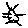
Label: sun